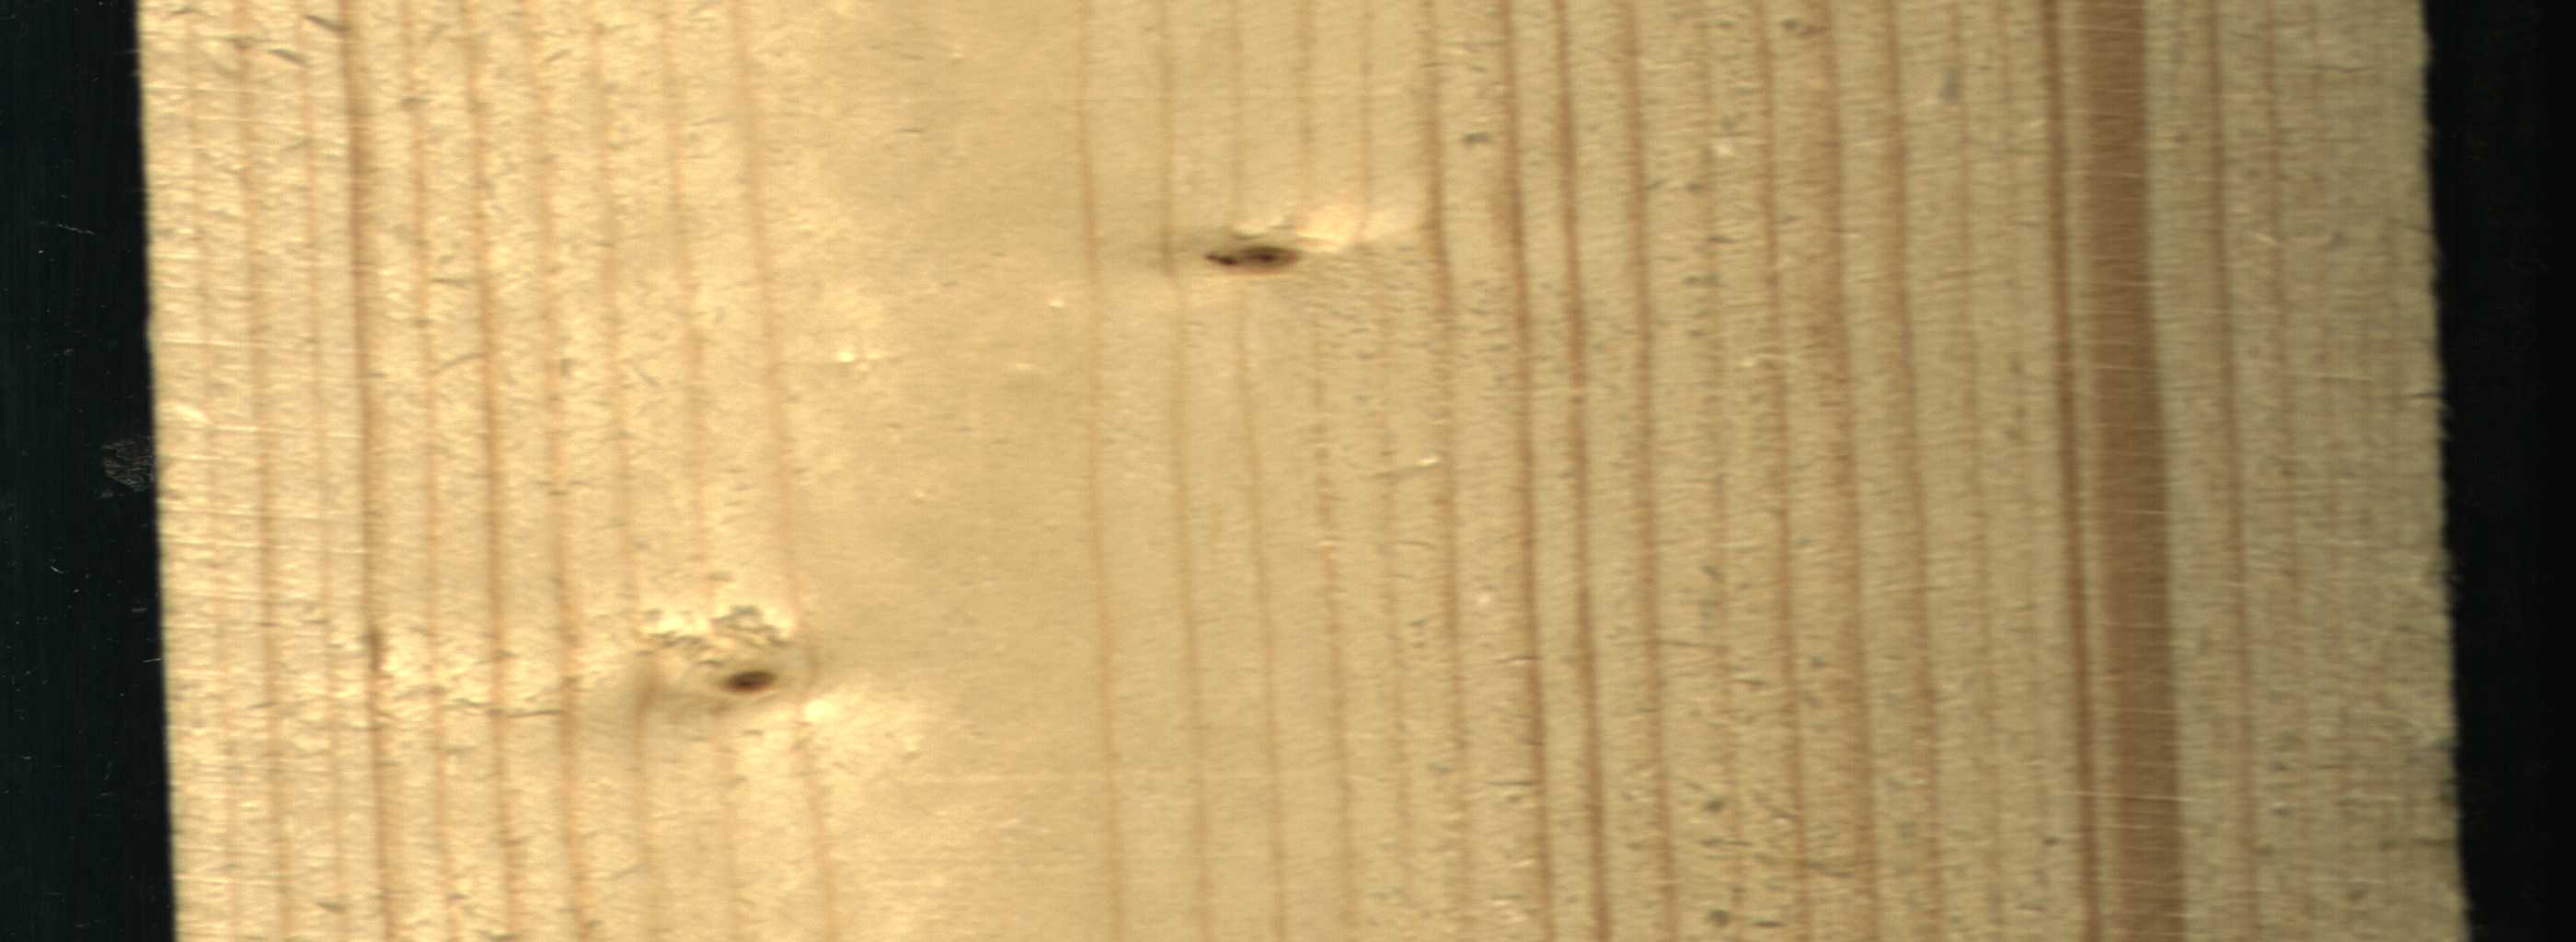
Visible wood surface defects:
Quartzity
Live_Knot
Live_Knot